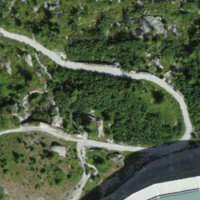
EUNIS habitat code: 31
Species observed at this site:
Bartsia alpina